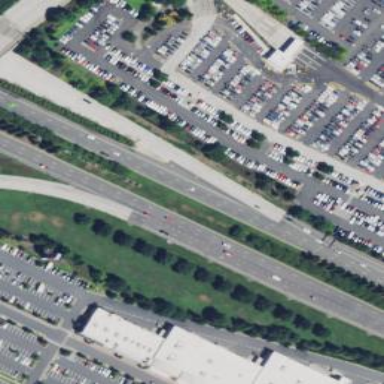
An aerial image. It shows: Primary highway that is also expressway.